Field crop: tomato
Growth stage: 2
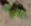
Species: solanum